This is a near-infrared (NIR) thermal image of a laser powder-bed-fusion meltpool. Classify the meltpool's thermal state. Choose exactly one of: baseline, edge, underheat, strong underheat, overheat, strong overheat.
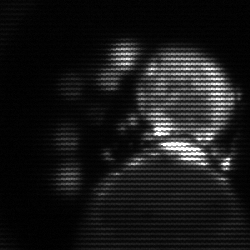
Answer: baseline